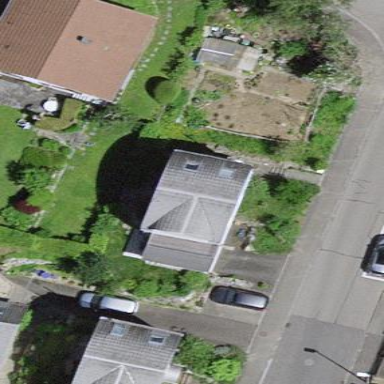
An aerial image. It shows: Detached building.